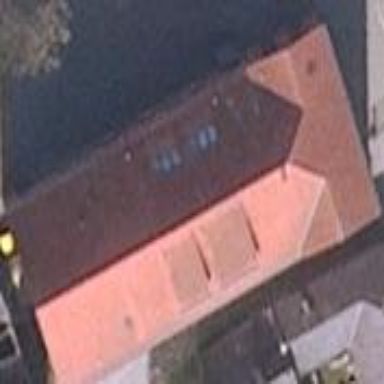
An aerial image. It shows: School building.